Question: I'm currently working on an addition to an already existing library (a maze generator). What I'm trying to do is define a new way of storing the maze (partially in memory and partially on the hard disk).
The current way the maze generator stores mazes (in memory) is with a Map. The Map contains a bunch of InnerMapArrays which each contain a line of pixels in the maze. Points can be read/written in the maze like this:
'''
... //Code that creates maze map
map[x][y] = true;
'''
In the Map class there's a method to return the correct array (x)
'''
public override InnerMapArray this[int x]
{
[MethodImpl(MethodImplOptions.AggressiveInlining)]
get
{
return innerData[x];
}
}
'''
Then it will call [y] on the innerData which also contains a similar method to ultimately return the right pixel.
Going back to what I want to do is create a new Map type that saves parts of the maze in memory and parts of the maze on the disk. I want to load areas of the maze in sets of 100x100 pixels for example, not by line. (In the image below the red part should be loaded when pixel x=50,y=50 is changed for example)

The current implementation of the Map/InnerMapArray structure does not allow for this. What I want is a way to actually get the X and Y that are passed in one method.
What I thought that could possibly work is the following :
'''
public override InnerMapArray this[int x][int y]
{
get
{
//load a certain 100x100 part of the maze in memory and set it as current
//so while generating the maze pixels near the currently generated/read pixel
//can be read really fast while others far away won't use any memory
}
}
'''
Sadly the C# compiler doesn't allow this. Does anyone have a clue that could help me solve this issue in a 'nice' way.
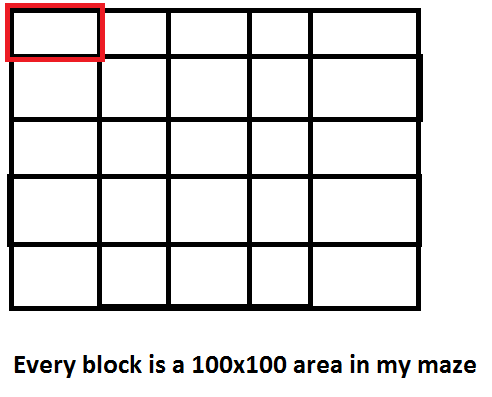
Answer: The way to achieve what you want is:
'''
public overrride InnerMapArray this[int x, int y] { ... }
'''
This code works only if you have a "double" indexer like this to be overriden in de base class of course. Hope this helps :)